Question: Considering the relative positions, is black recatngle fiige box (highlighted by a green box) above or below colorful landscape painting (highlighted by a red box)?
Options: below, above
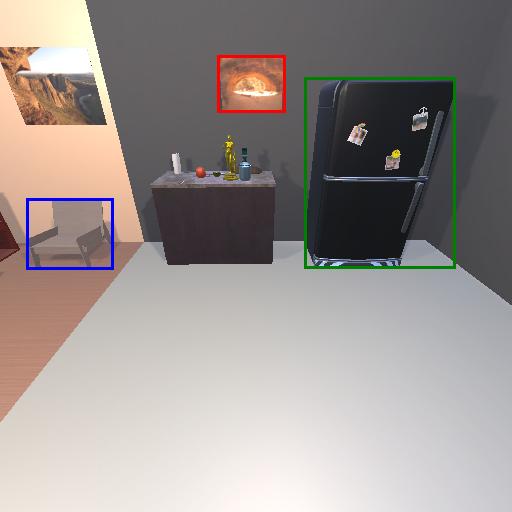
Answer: below